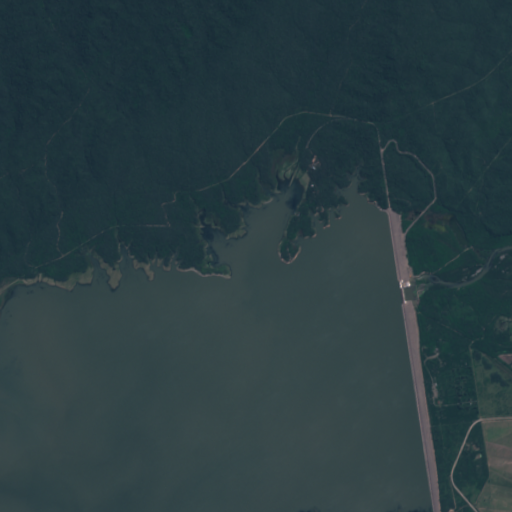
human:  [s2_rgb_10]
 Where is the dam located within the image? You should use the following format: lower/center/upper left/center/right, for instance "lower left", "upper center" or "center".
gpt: The dam is located in the lower right of the image.
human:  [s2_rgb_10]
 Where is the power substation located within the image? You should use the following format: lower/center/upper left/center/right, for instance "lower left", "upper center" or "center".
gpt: The power substation is located in the center right of the image.
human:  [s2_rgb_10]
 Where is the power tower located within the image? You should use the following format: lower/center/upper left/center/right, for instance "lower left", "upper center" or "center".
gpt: The power tower is located in the lower right of the image.
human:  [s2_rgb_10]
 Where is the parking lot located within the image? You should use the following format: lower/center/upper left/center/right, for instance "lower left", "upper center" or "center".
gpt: There is no parking lot in the image.